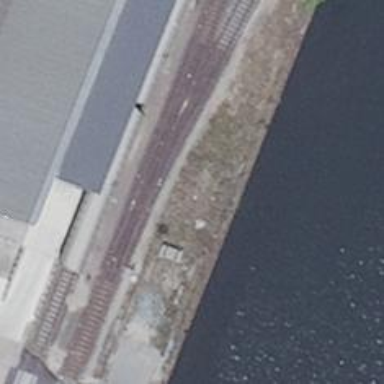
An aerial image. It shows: Railway switch.